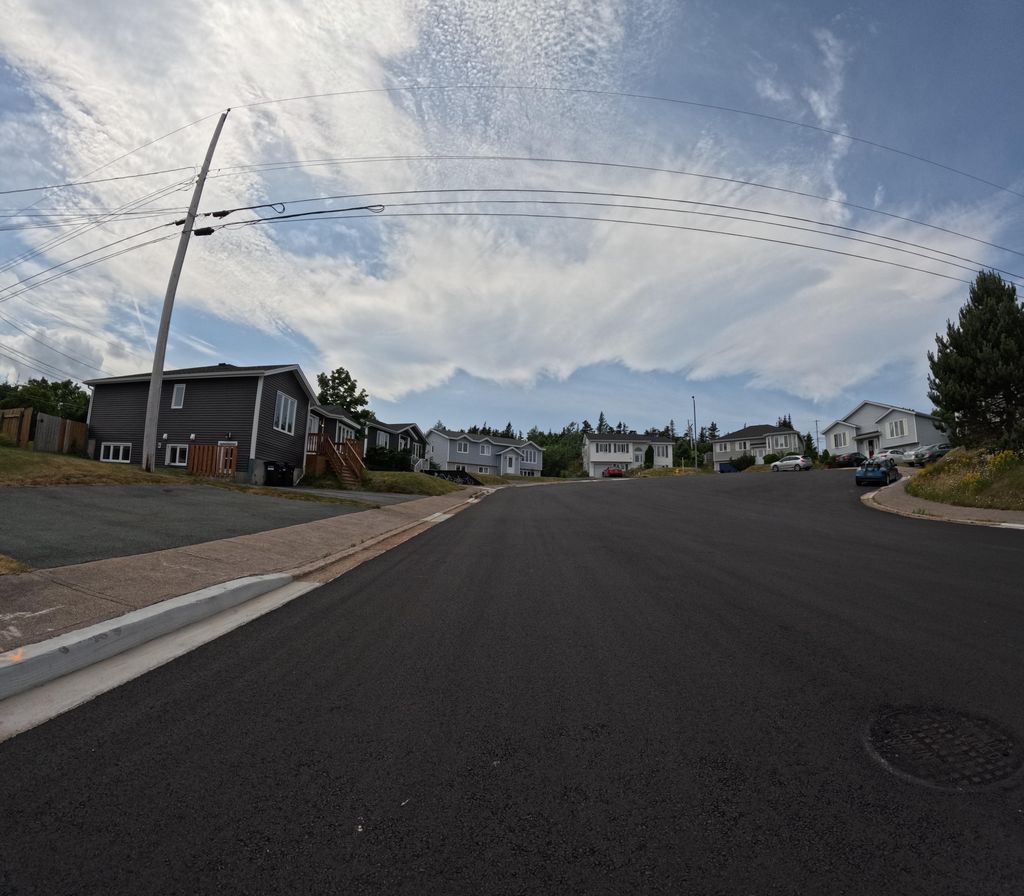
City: st_johns